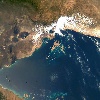
Label: water